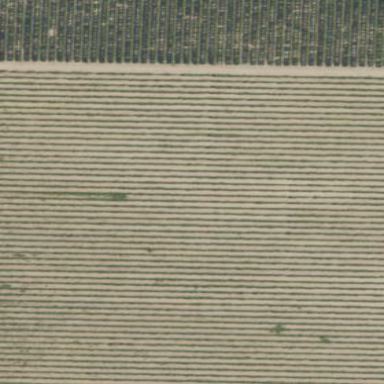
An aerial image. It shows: Vineyard.